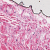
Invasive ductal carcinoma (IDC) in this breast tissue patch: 0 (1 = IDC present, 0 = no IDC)